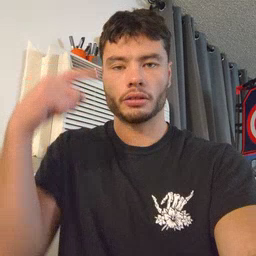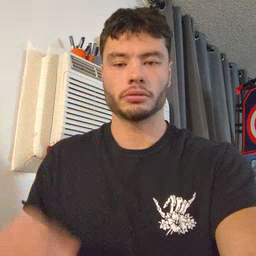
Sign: black